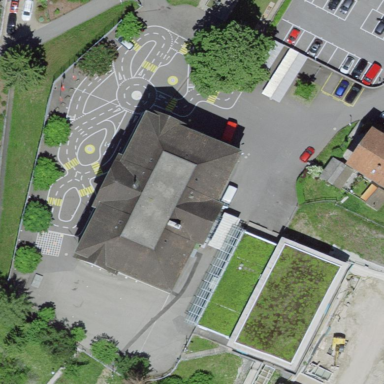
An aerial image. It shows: School.